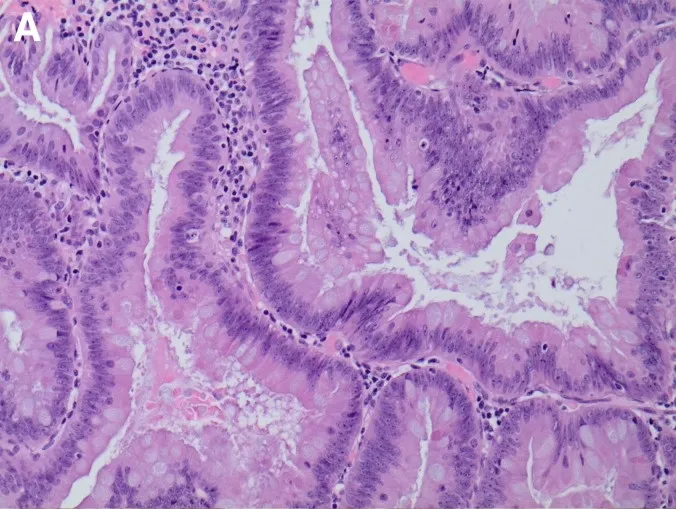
(A) High power view of the tubulovillous adenoma. It appears to be typical enteric or intestinal type adenoma with no high-grade dysplasia.
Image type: pathology (h&e)